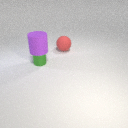
large purple rubber cylinder above small green metal cylinder